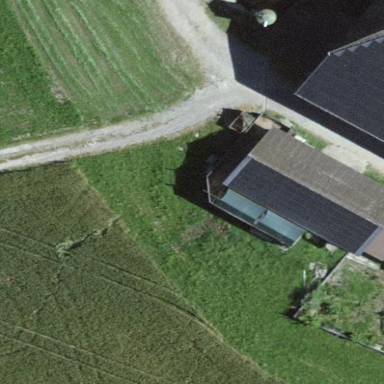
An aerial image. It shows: Stylish building with gabled roof.